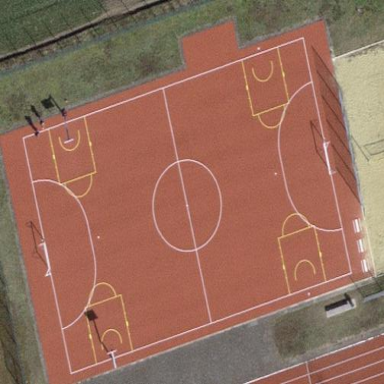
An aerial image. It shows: Basketball court in the leisure land pitch.